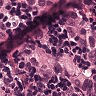
Metastatic tissue present: yes